Interaction volume radius: 5 \u00c5
Interaction volume height: 35 \u00c5
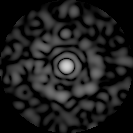
Disorder parameter: 0.8653